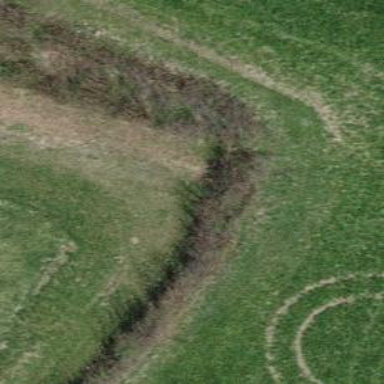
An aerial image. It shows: Hedge acting as barrier.